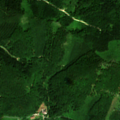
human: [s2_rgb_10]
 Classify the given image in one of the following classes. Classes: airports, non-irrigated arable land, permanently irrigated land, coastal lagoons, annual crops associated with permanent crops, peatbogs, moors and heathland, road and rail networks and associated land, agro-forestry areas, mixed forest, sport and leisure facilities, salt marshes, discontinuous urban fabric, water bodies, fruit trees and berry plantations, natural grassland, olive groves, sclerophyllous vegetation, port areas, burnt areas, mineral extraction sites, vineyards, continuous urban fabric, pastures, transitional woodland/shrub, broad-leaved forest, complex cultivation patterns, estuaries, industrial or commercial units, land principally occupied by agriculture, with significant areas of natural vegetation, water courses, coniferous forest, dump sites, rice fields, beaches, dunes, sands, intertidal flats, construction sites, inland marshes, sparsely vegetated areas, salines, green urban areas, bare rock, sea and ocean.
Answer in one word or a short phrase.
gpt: broad-leaved forest, coniferous forest, mixed forest